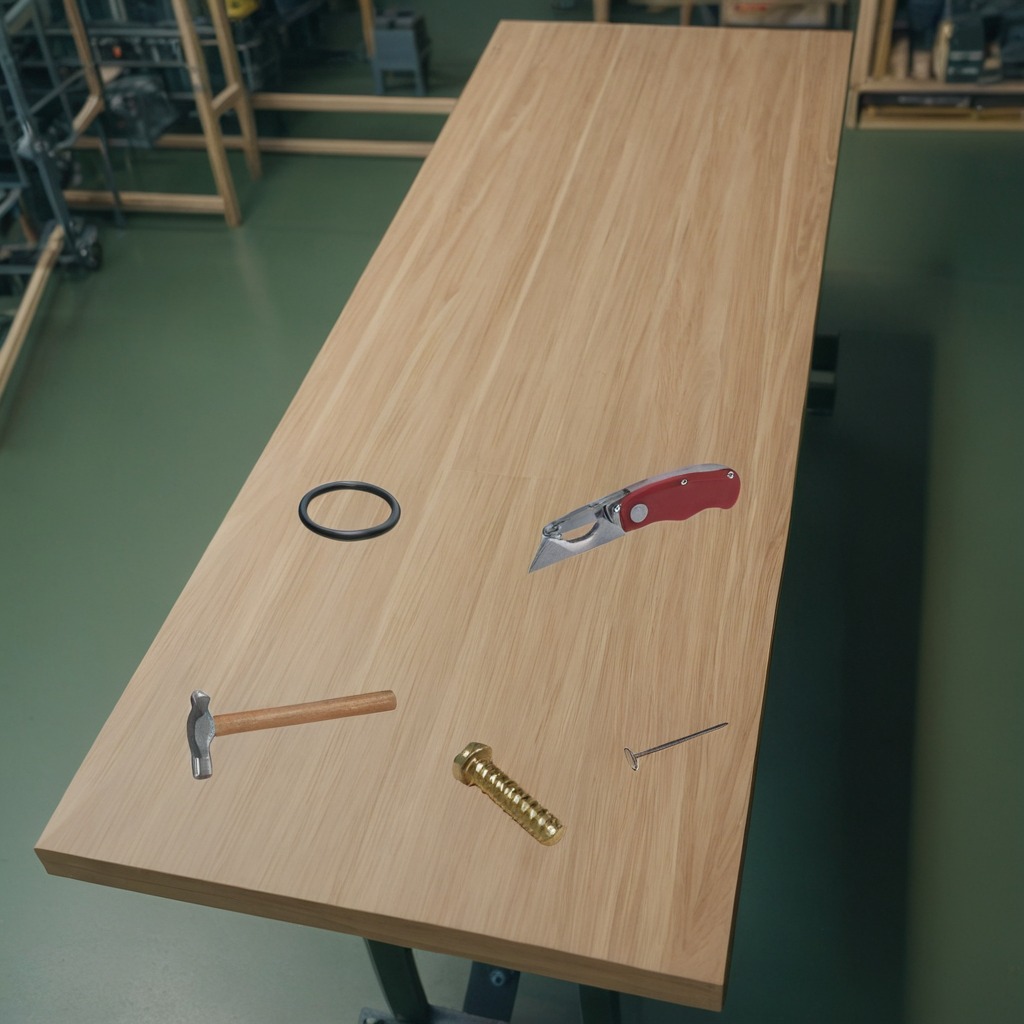
A rubber O'ring, a utility knife, a metal machine screw, an iron nail, and a hammer are lying on the workbench.